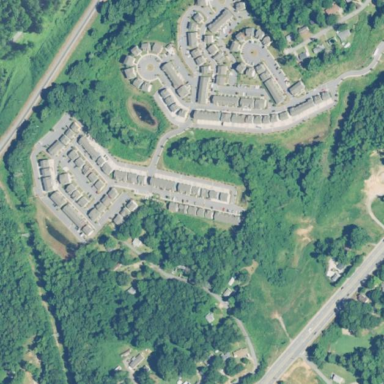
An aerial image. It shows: Residential neighbourhood.